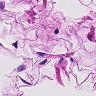
Metastatic tissue present: no